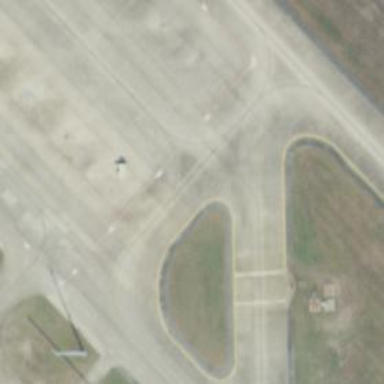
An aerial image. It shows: Taxiway at the airport with asphalt surface.